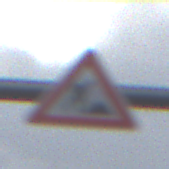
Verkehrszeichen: Arbeitsstelle
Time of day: MorningAfternoon
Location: Outdoor (RoadRail)
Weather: PartlyCloudy
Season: NotSpecified
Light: Natural